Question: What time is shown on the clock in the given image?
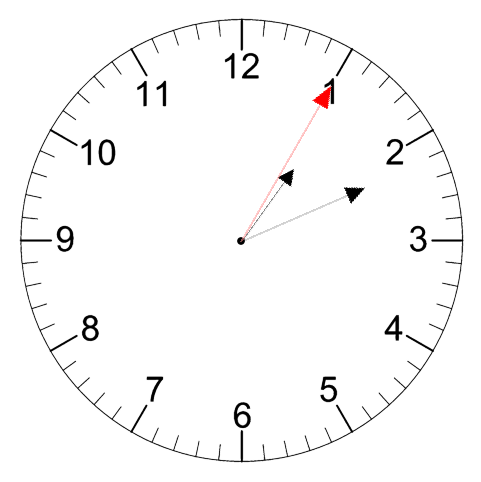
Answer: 01:11:05